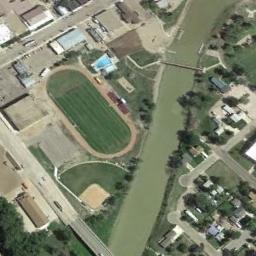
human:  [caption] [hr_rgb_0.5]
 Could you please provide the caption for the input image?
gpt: There are many buildings next to the ground track field .

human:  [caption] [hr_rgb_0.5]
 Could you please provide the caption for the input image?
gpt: The ground track field is on a block and a river goes through the block .

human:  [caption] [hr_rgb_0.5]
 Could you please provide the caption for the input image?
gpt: The track and field is built in the middle of the residential area, Next to the river and surrounded by a lot of vegetation .

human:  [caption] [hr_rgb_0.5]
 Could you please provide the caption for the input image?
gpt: There is a straight road beside the track and field .

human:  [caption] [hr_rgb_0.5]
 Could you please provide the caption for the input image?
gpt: A ground track filed with a brown track beside a river .